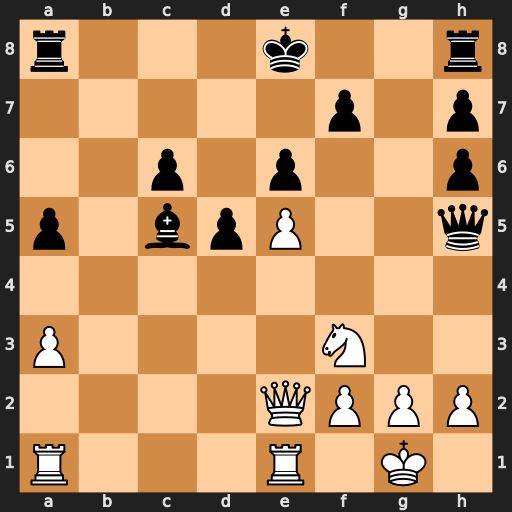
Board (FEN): r3k2r/5p1p/2p1p2p/p1bpP2q/8/P4N2/4QPPP/R3R1K1
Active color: w
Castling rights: kq
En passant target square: -
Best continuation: Qc2 O-O Qxc5